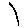
Label: line